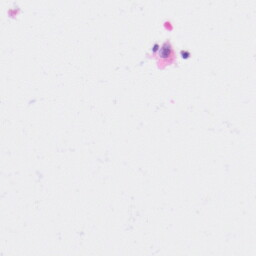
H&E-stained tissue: Kidney